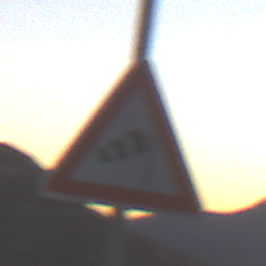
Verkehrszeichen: SeitenwindVonRechts
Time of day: Dusk
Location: Outdoor (Nature)
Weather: Clear
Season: NotSpecified
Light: Natural